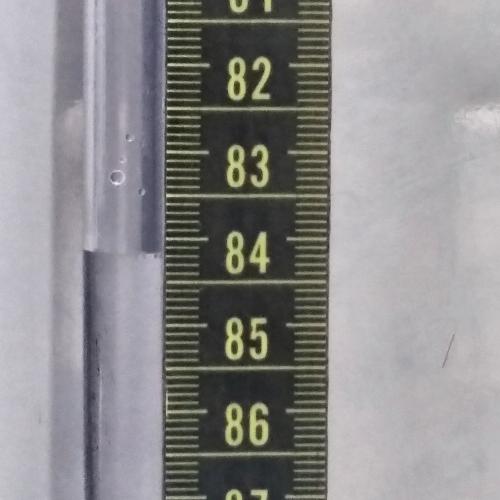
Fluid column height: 84.2 cm